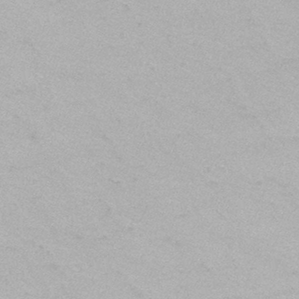
Label: frost